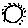
Label: sun